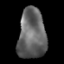
Tissue: lung
Cell type: Fibroblasts
Senescence score: 0.1606
Nuclear area (px): 1357
Mean DAPI intensity: 101.127